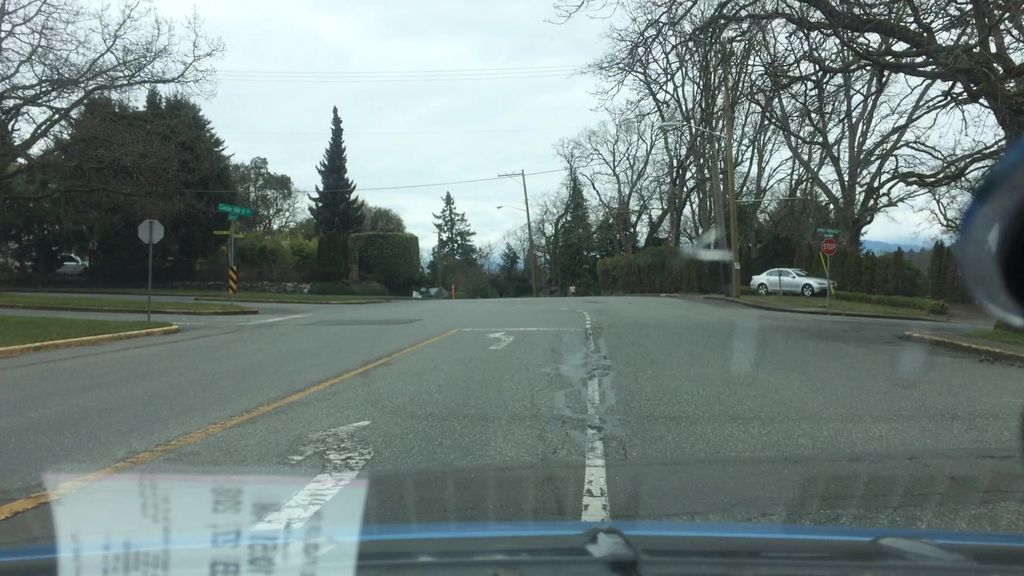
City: victoria